Question: I run into a problem in how to around my in a big . (Sorry for the post length)
After reading many blogs, cookbook and others ressources, I find that :
- - -
Ok, I'm totally agree with it, but :
---
## A simple example
> - - -
In a persistence layer, we could modelize these relations as :

> - -
---
## Solutions found
Use a specific Service class as :
'''
class GroupRoleAffectionService {
function linkRoleToGroup ($role, $group)
{
//...
}
function unlinkRoleToGroup ($role, $group)
{
//business logic to find all invalid UserRoleAffectation with these role and group
...
// BL to remove all found UserRoleAffectation OR to throw exception.
...
// detach role
$group->removeRole($role)
//save all handled entities;
$em->flush();
}
'''
- - '$group->removeRole($role)'-
---
Encapsulate these Business Logic in specific "domain entities manager", also call Model Providers :
'''
class GroupManager {
function create($name){...}
function remove($group) {...}
function store($group){...}
// ...
function linkRole($group, $role) {...}
function unlinkRoleToGroup ($group, $role)
{
// ... (as in previous service code)
}
function otherBusinessRule($params) {...}
}
'''
- - -
---
Use symfony and/or Doctrine event listeners :
'''
class CheckUserRoleAffectationEventSubscriber implements EventSubscriber
{
// listen when a M2M relation between Group and Role is removed
public function getSubscribedEvents()
{
return array(
'preRemove'
);
}
public function preRemove(LifecycleEventArgs $event)
{
// BL here ...
}
'''
---
Use Entities as sub/parent class of Domain Models classes, which encapsulate lot of Domain logic. But this solutions seems more confused for me.
---
Your feedback and good practices ? Have you concrete examples ?
- <URL>
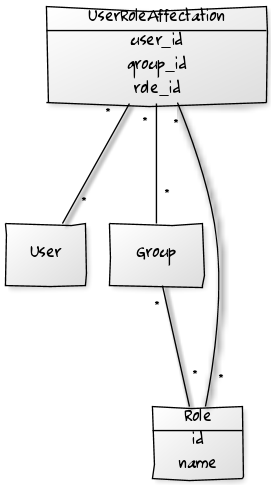
Answer: I find solution 1) as the easiest one to maintain from longer perspective. Solution 2 leads bloated "Manager" class which will eventually be broken down into smaller chunks.
<URL>
"Too many service classes in a big application" is not a reason to avoid SRP.
In terms of Domain Language, I find the following code similar:
'''
$groupRoleService->removeRoleFromGroup($role, $group);
'''
and
'''
$group->removeRole($role);
'''
Also from what you described, removing/adding role from group requires many dependencies (dependency inversion principle) and that could be hard with a FAT/bloated manager.
Solution 3) looks very similar to 1) - each subscriber is actually service automatically triggered in background by Entity Manager and in simpler scenarios it can work, but troubles will arise as soon the action (adding/removing role) will require a lot of context eg. which user performed the action, from which page or any other type of complex validation.